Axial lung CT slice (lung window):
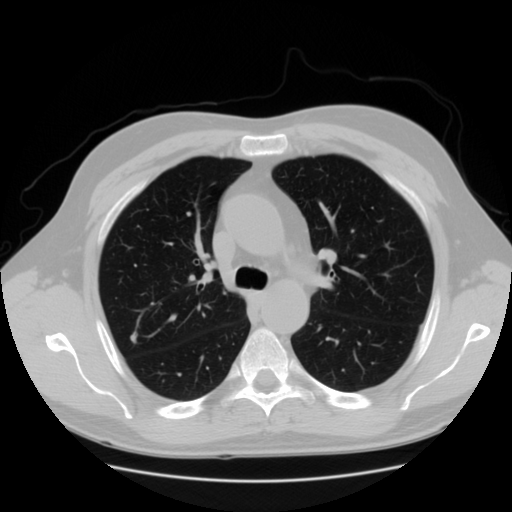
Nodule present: yes
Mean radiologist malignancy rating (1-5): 3